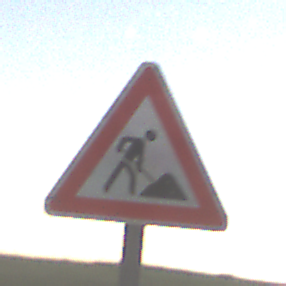
Verkehrszeichen: Arbeitsstelle
Umgebung: Outdoor, Nature
Tageszeit: Night
Wetter: Clear
Licht: Natural
Jahreszeit: NotSpecified
Kontrast: HighContrast